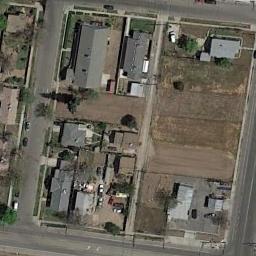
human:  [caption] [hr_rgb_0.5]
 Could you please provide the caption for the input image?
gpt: Many buildings are in medium residential area .

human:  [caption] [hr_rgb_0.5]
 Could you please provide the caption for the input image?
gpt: There are several roads next to the medium-sized residential area .

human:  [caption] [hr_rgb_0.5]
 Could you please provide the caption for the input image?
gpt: The medium residential area with some houses and a clearing is surrounded by roads .

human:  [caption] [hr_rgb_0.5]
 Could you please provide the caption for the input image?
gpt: There are some gray buildings beside a brown lawn on the medium residential area .

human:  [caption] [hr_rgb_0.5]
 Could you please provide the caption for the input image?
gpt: The medium residential is on the bare land next to the road .